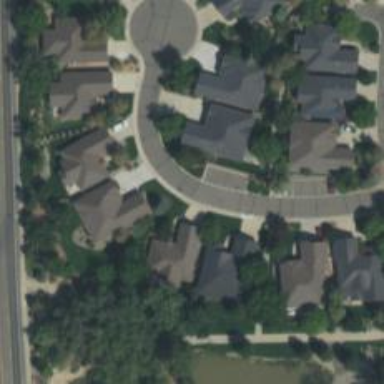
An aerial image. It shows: Residential road with asphalt surface and sidewalk on the left.